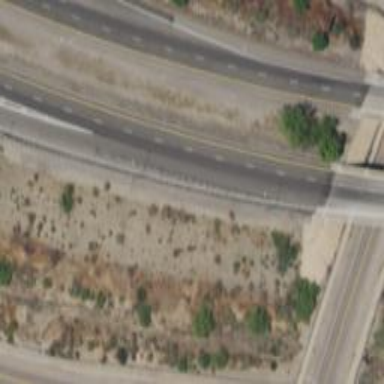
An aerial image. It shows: Motorway link.